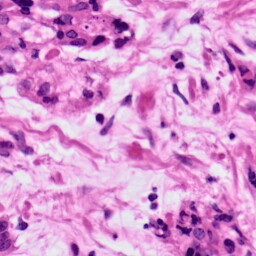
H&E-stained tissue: Ovarian